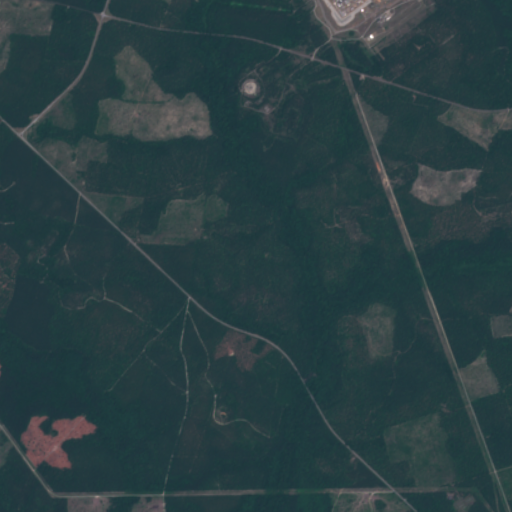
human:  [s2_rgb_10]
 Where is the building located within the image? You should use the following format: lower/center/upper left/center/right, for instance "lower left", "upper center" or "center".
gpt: The building is located in the upper right of the image.
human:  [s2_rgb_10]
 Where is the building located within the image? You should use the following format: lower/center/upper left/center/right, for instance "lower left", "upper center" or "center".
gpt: The building is located in the upper right of the image.
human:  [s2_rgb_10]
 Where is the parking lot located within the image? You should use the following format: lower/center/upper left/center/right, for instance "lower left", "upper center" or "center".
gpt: There is no parking lot in the image.